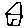
Label: house